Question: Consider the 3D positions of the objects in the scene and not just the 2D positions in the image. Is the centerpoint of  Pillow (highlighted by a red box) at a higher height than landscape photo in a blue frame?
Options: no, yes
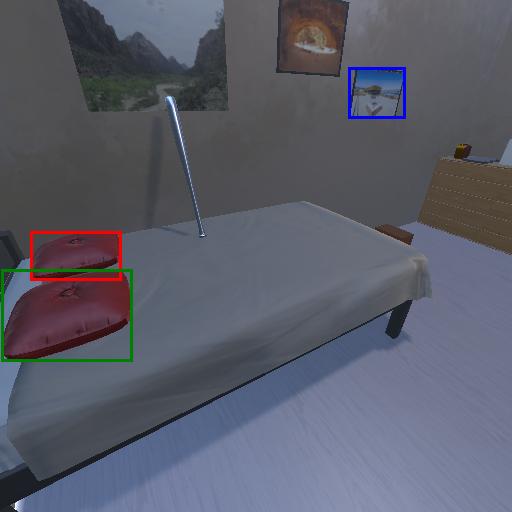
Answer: no